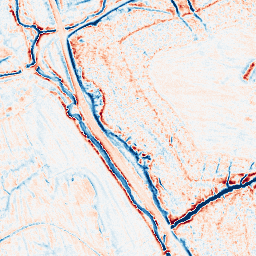
Category: edge_preserving
Decomposition family: anisotropic_diffusion
Decomposition parameters: iterations: 50
kappa: 50
gamma: 0.05
Upsampling method: regularized
Upsampling parameters: scale: 2
lambda_reg: 0.01
Upsampling scale: 2